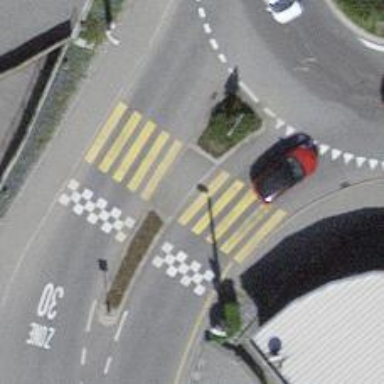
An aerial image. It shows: Kerb serving as barrier.